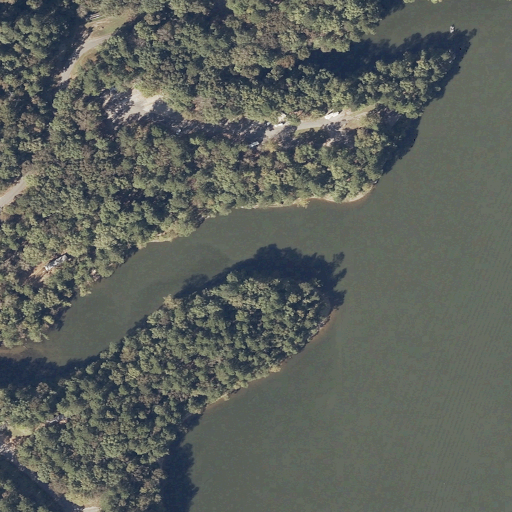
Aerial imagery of valley in Mississippi named Camp Hollow containing open water, deciduous forest, open development, mixed forest, grassland, and low intensity development